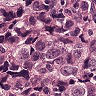
Metastatic tissue present: yes